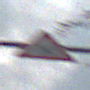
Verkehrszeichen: KreuzungOderEinmuendung
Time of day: MorningAfternoon
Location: Outdoor (Nature)
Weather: PartlyCloudy
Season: NotSpecified
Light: Natural